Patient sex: F
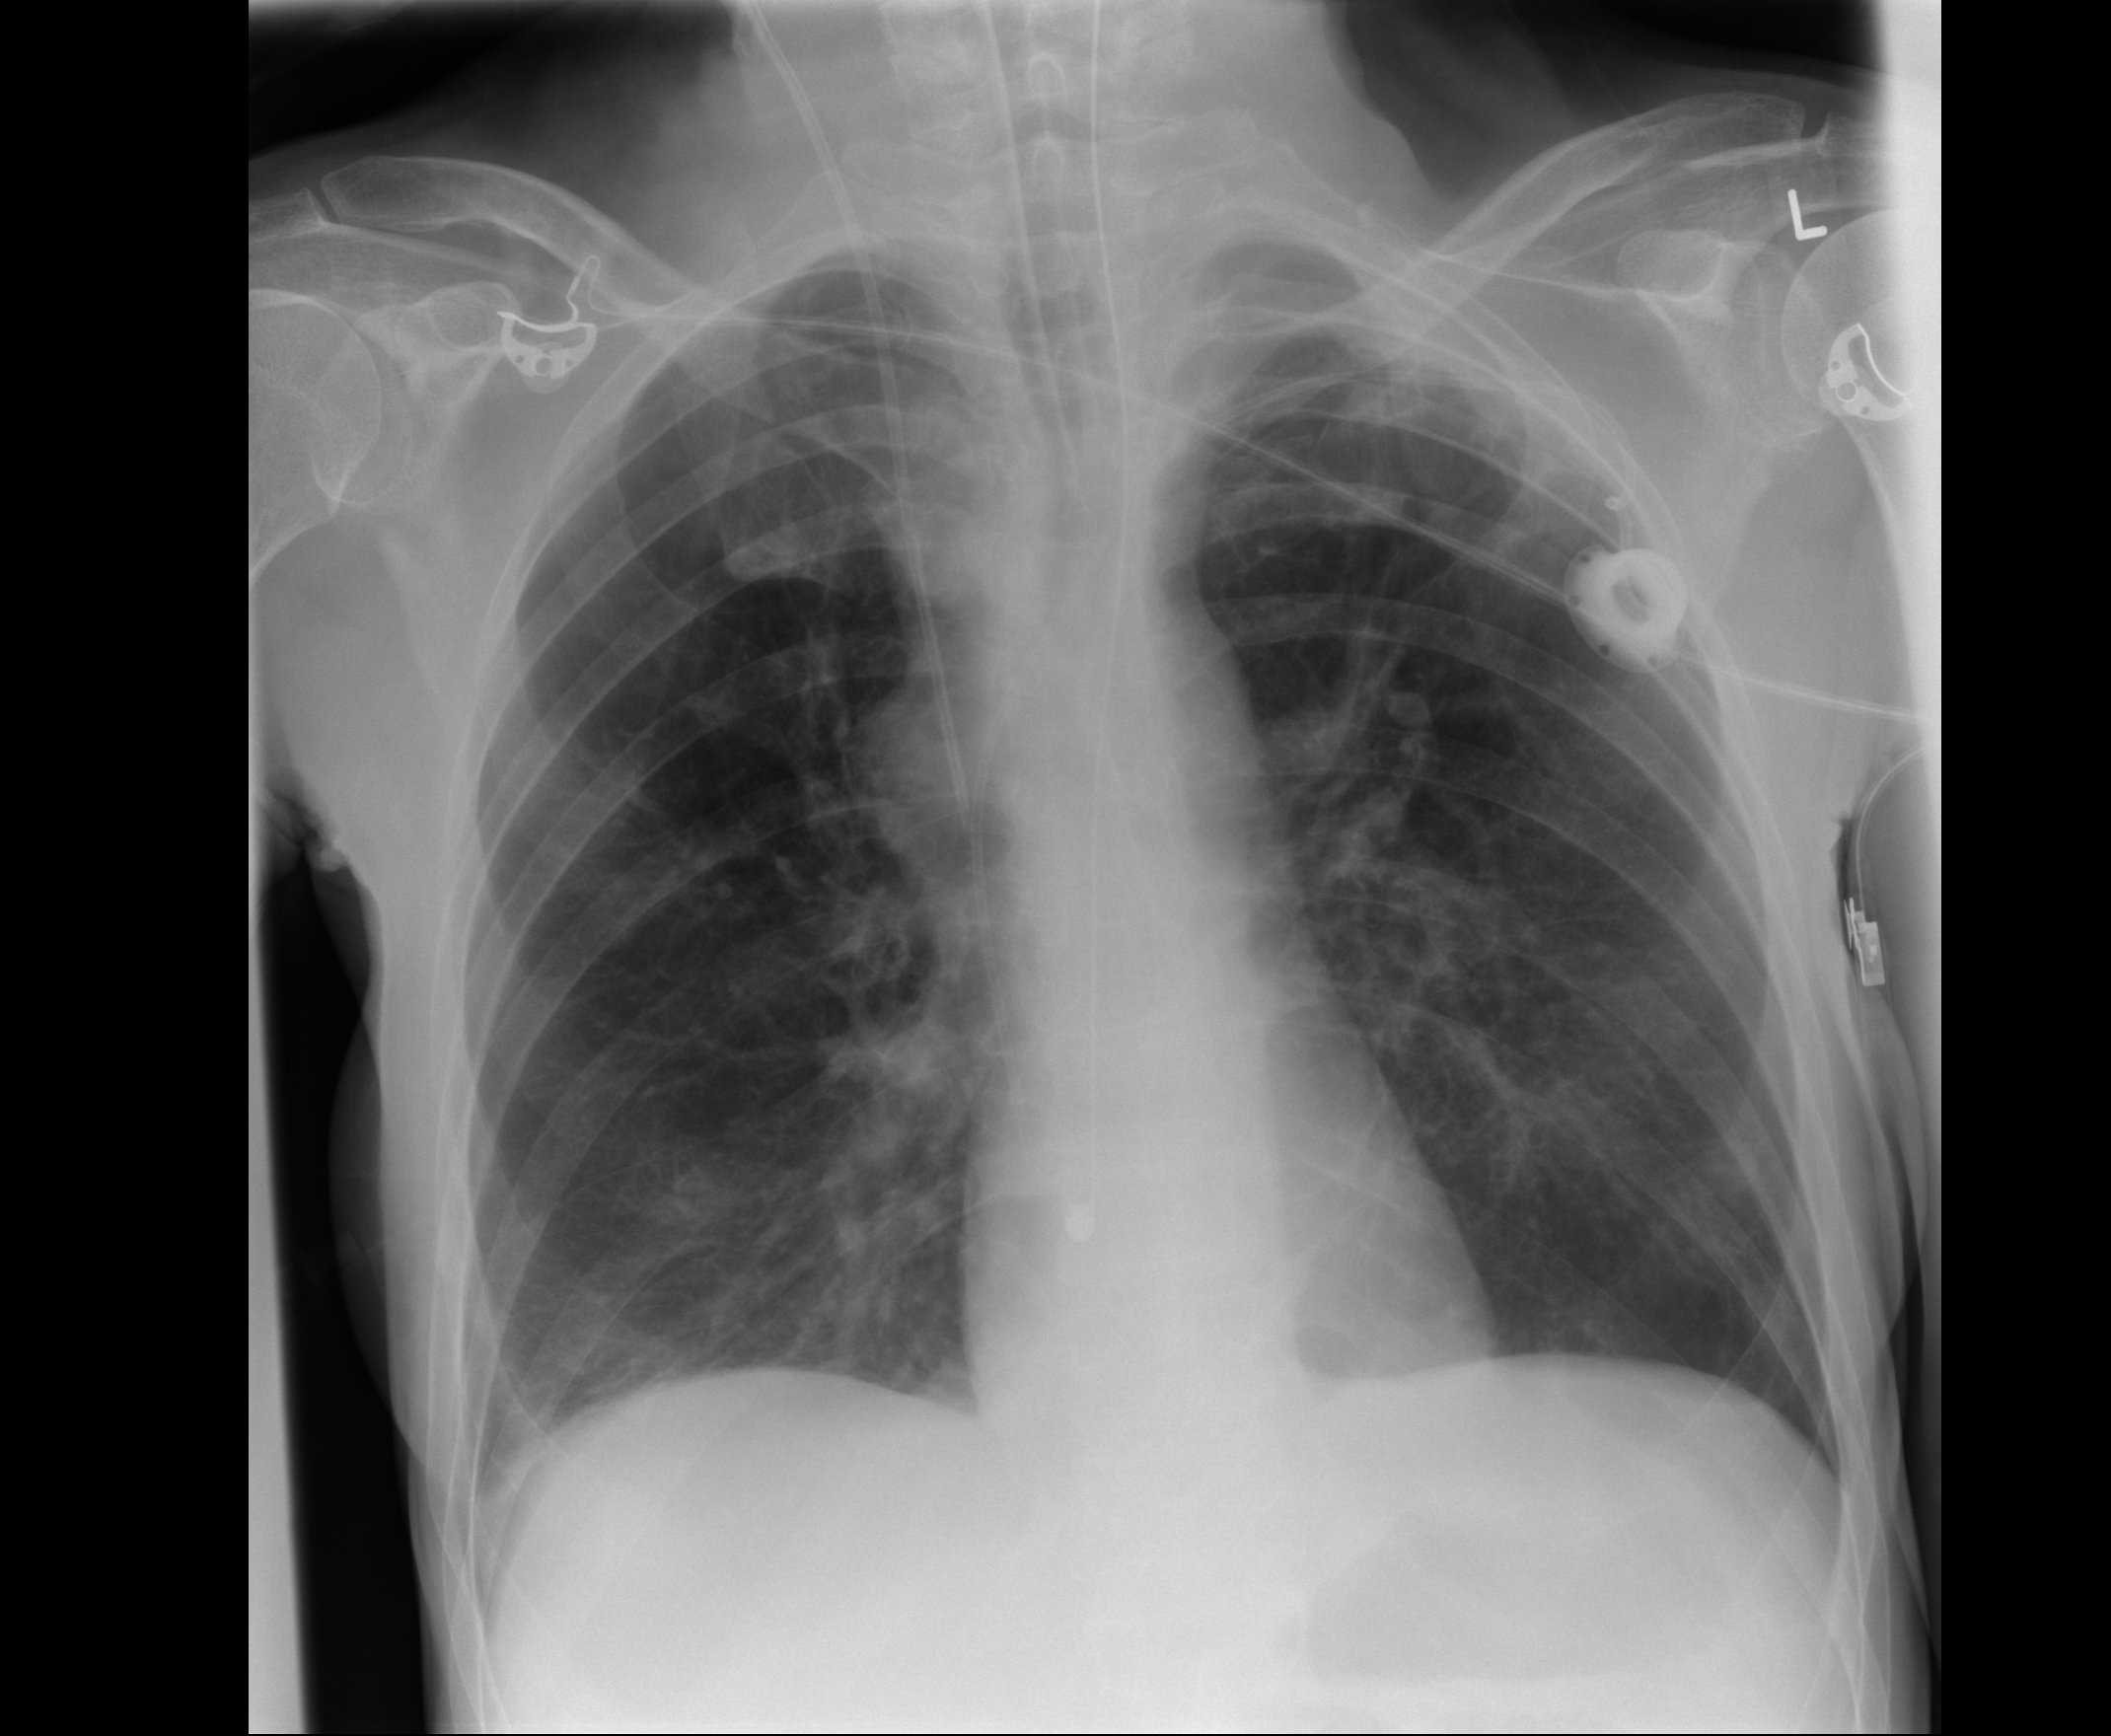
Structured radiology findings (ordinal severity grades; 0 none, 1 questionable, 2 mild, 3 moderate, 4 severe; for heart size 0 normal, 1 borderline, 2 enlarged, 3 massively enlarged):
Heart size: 0
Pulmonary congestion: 0
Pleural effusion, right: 1
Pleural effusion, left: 0
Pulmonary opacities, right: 0
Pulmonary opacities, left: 0
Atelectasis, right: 2
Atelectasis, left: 0